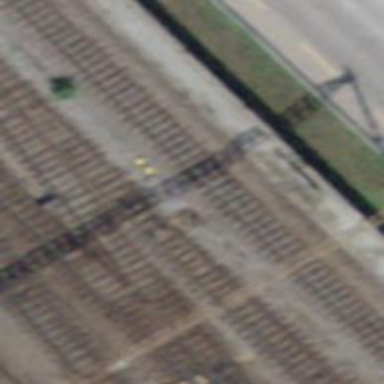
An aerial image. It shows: Railway switch.